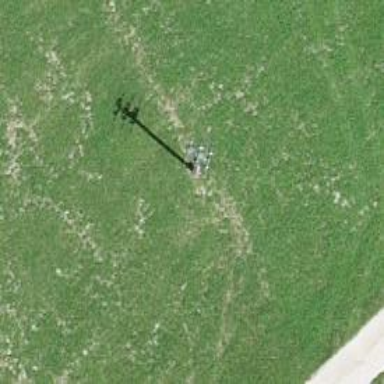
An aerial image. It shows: Minor power line.